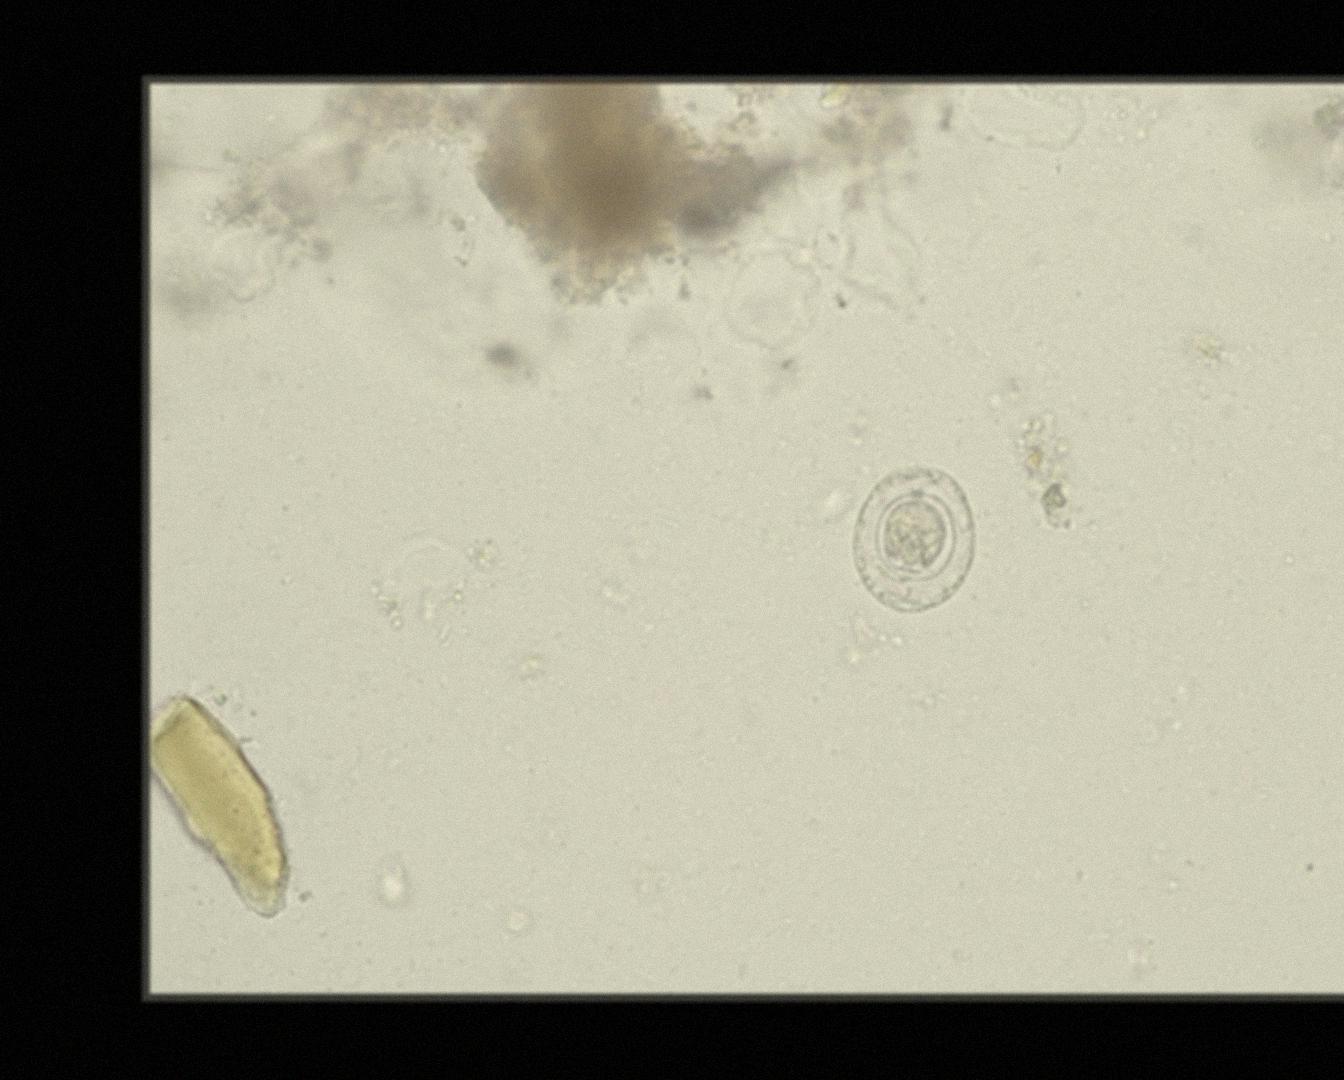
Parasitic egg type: Hymenolepis nana